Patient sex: F
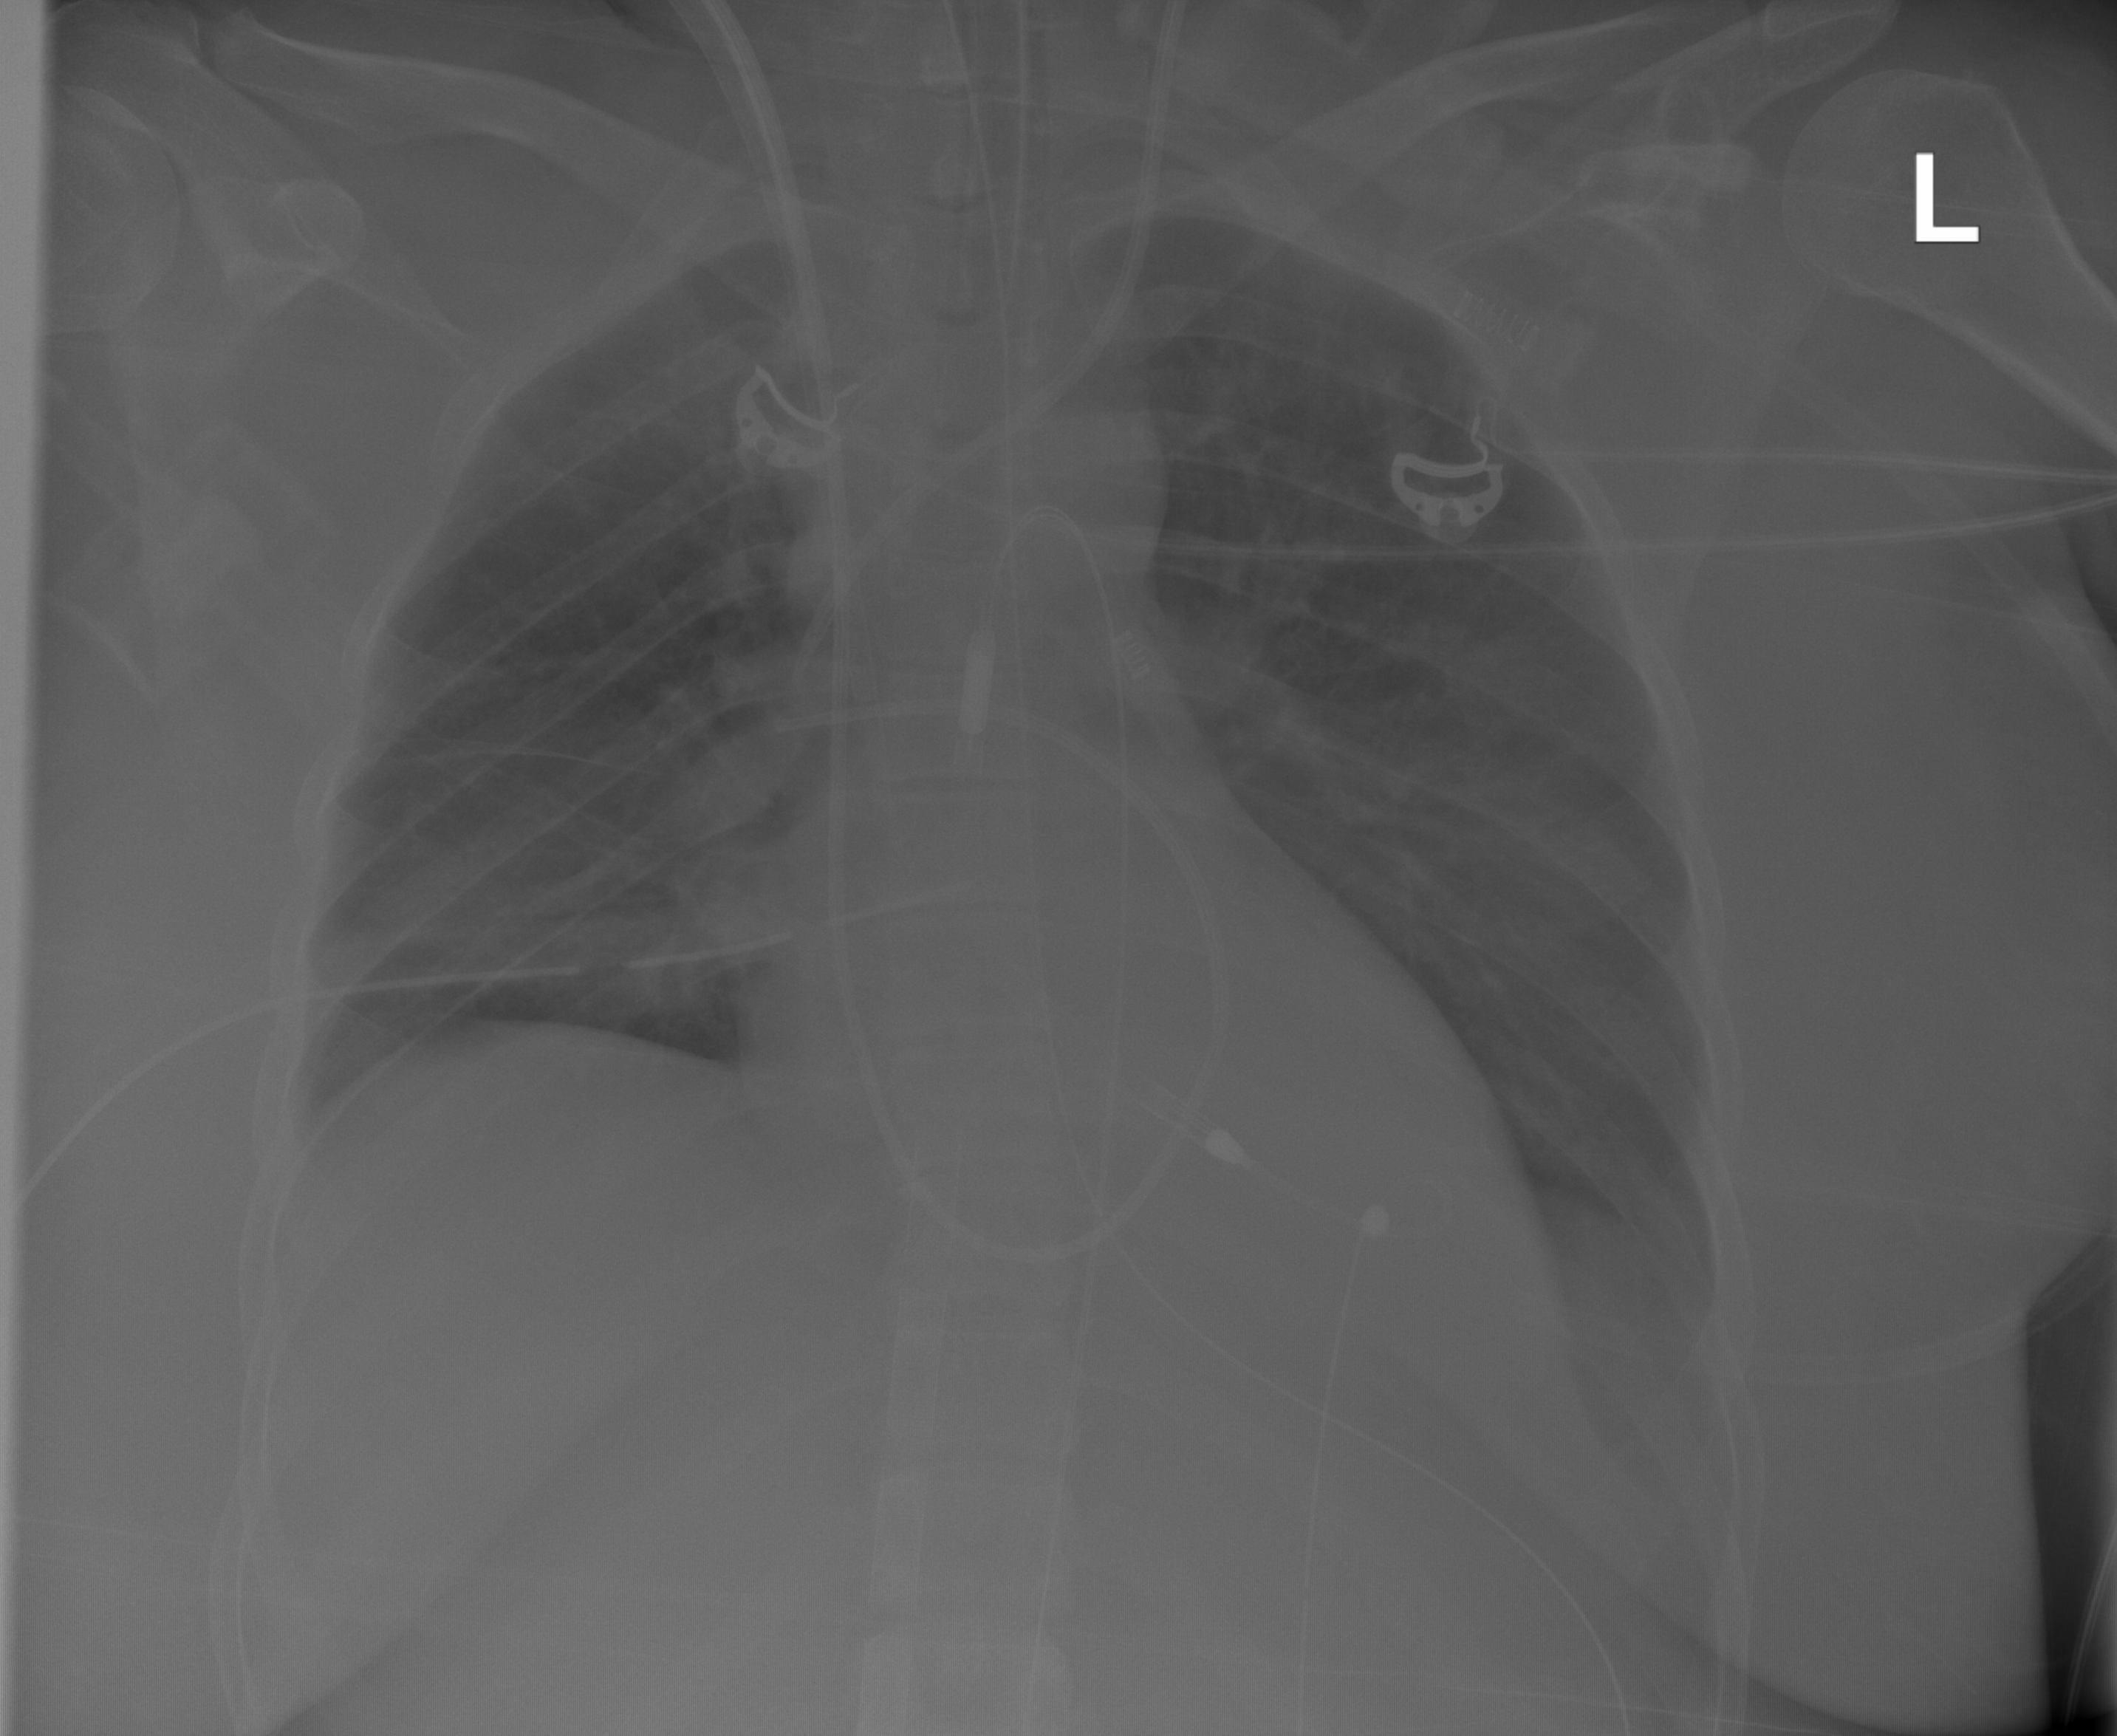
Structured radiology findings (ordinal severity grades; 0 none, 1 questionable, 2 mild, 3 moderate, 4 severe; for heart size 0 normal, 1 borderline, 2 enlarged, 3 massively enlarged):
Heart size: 0
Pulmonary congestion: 2
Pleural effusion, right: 1
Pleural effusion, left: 1
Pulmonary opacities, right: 1
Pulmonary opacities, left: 0
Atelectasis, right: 2
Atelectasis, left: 2